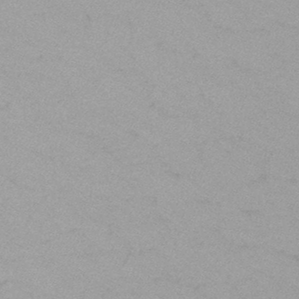
Label: frost